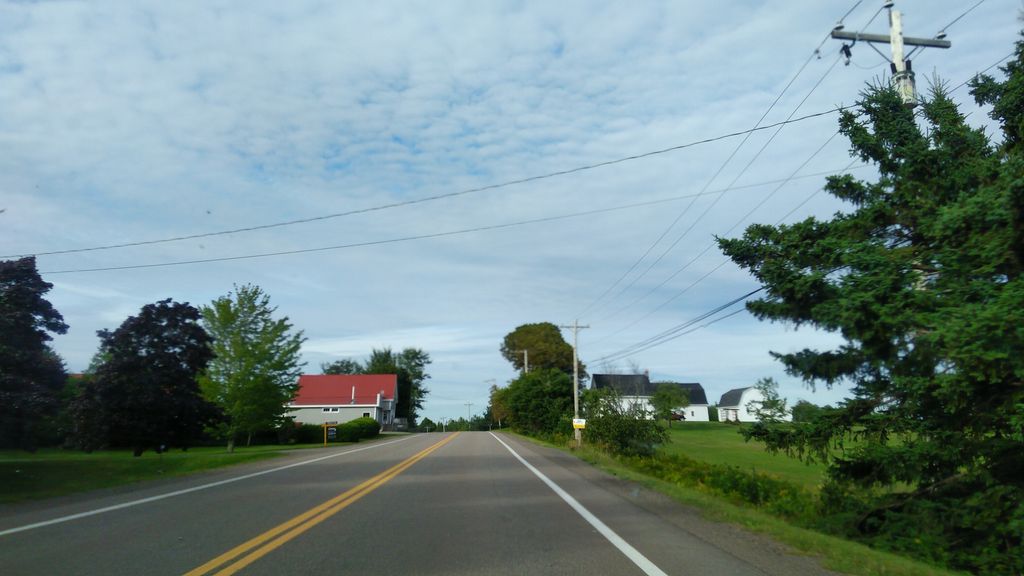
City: charlottetown